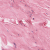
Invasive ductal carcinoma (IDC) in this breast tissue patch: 0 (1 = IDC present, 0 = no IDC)